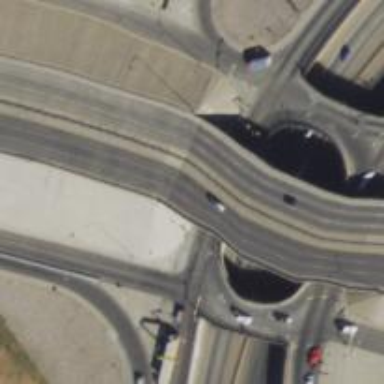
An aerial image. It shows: Primary highway bridge on expressway.